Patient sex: M
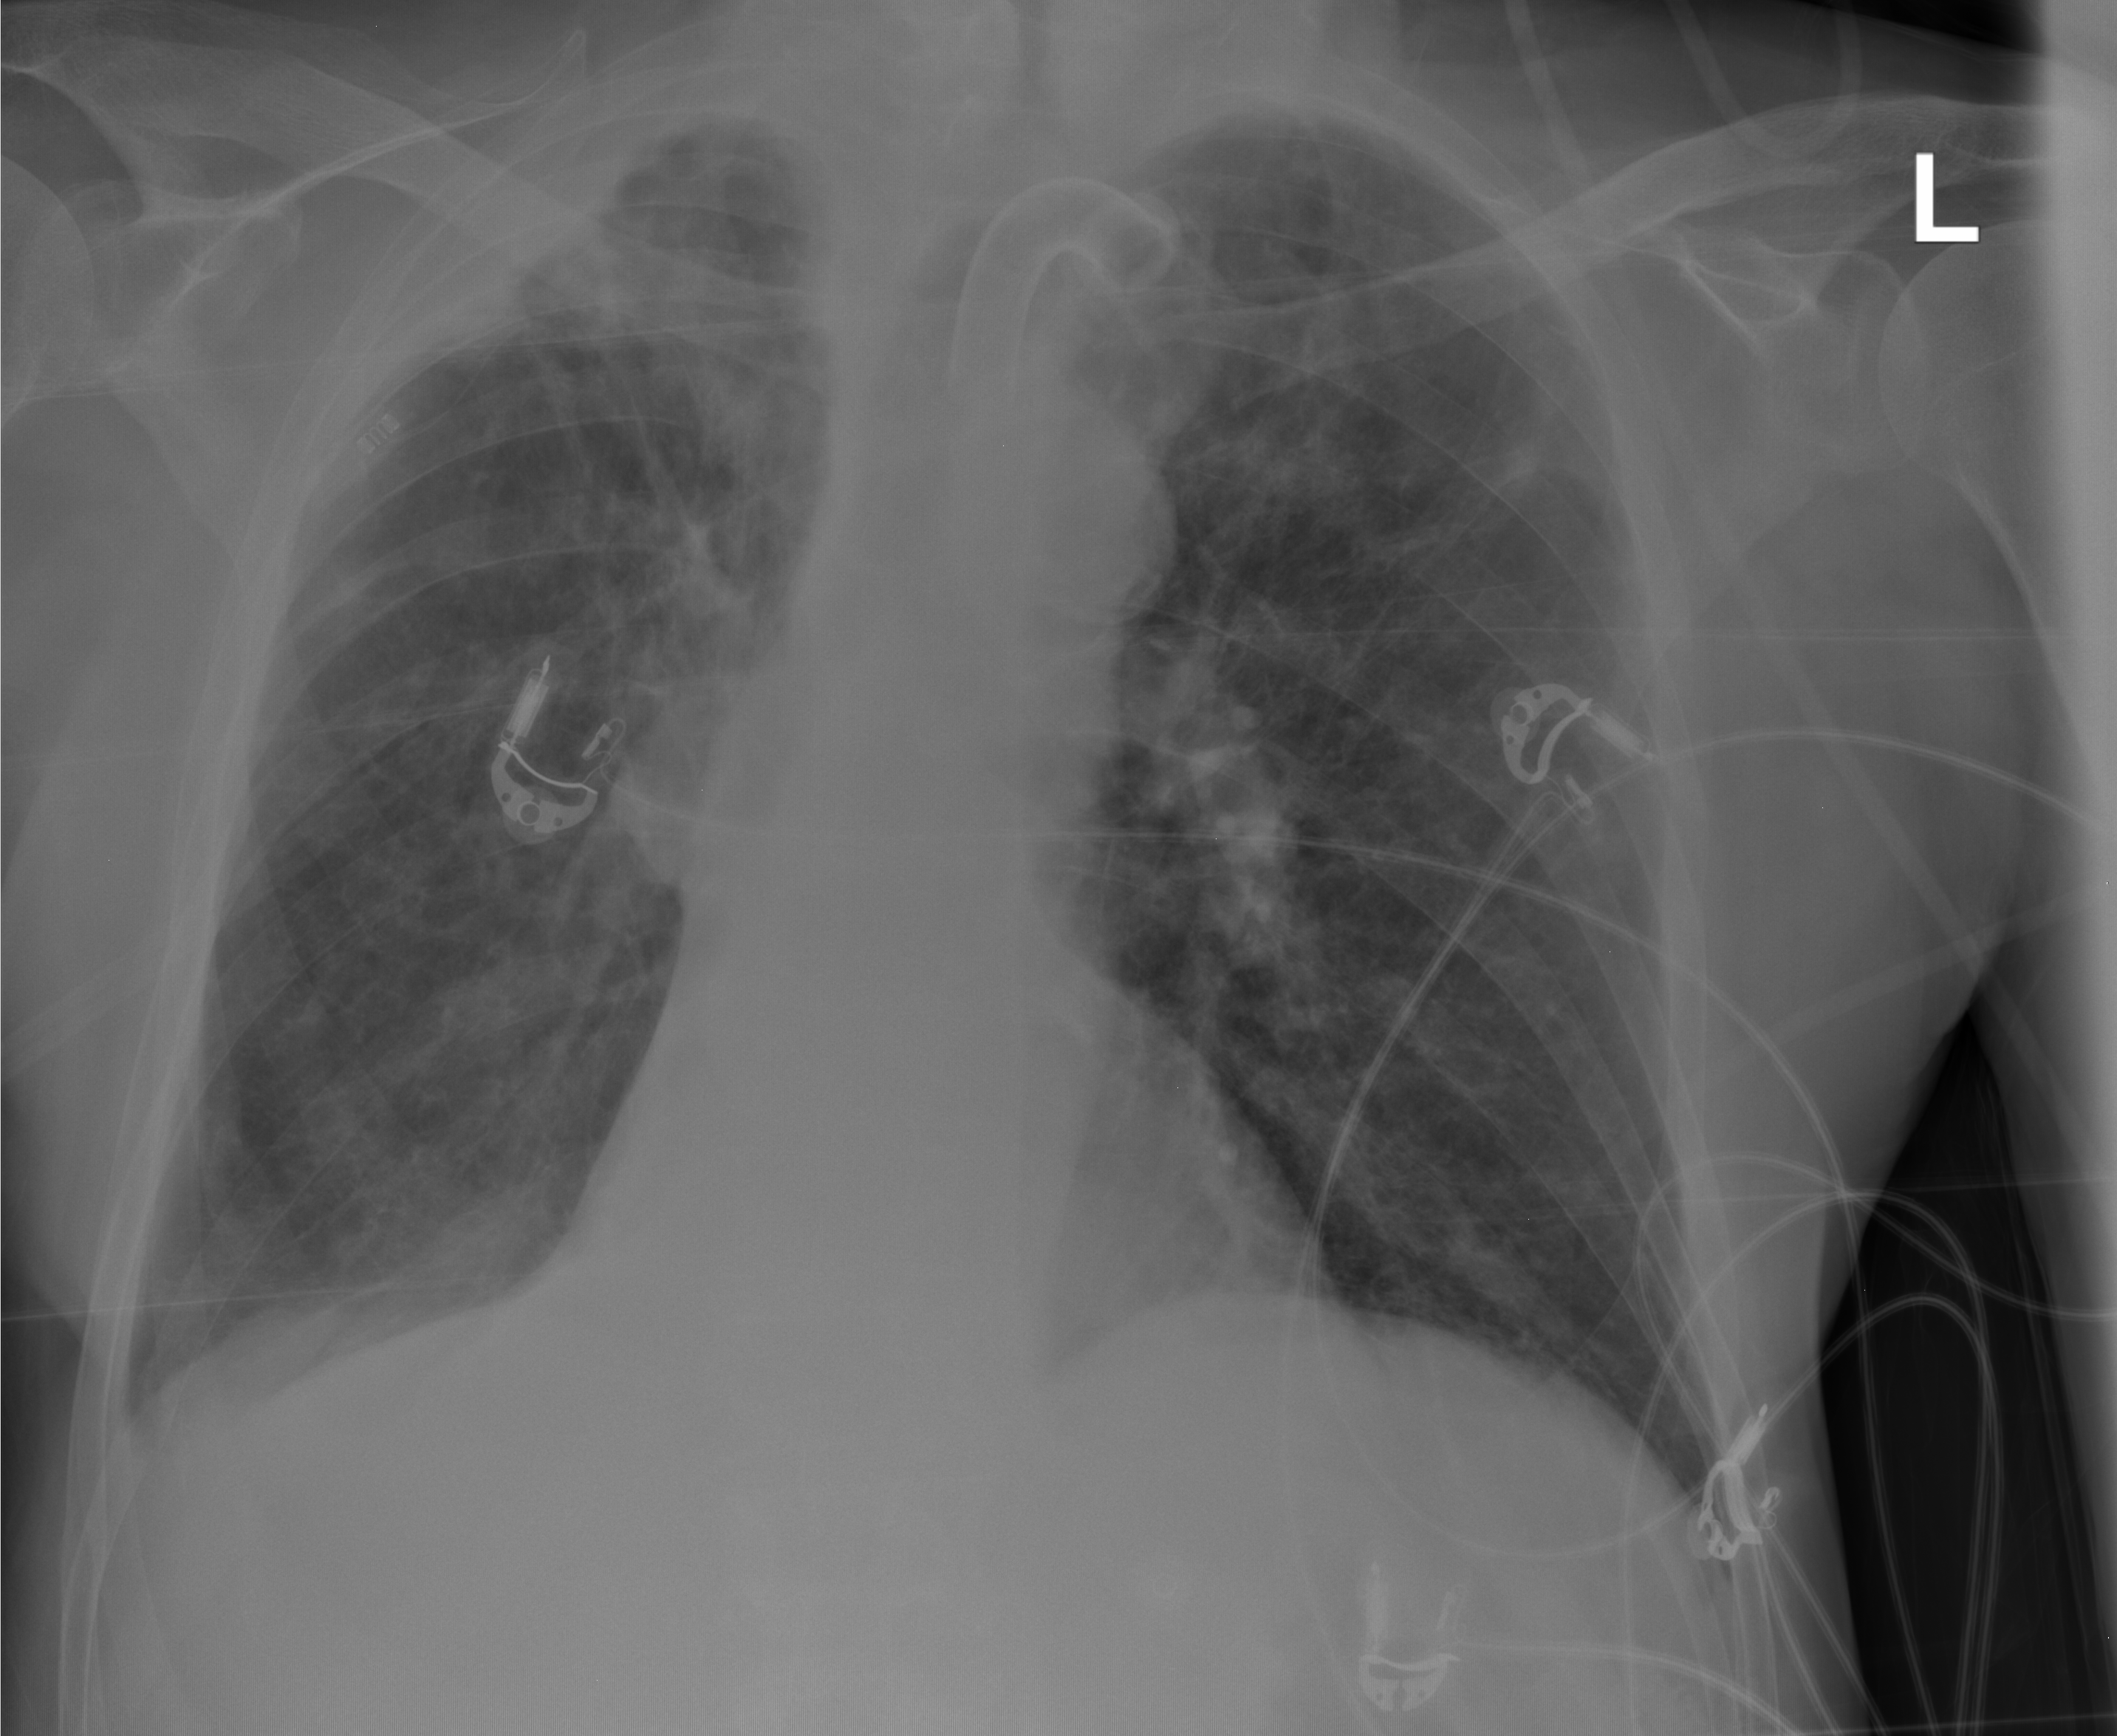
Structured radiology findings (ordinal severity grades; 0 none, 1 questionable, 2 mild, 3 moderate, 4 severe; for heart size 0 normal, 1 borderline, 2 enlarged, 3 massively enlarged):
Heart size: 0
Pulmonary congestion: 0
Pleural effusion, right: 0
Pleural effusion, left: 0
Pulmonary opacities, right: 3
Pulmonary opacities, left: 0
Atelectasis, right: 0
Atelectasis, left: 0